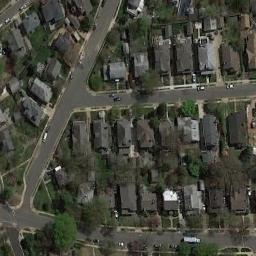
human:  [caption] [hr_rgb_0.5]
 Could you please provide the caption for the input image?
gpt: A dense residential area has lots of trees and houses arranged neatly while some roads go through the residential area .

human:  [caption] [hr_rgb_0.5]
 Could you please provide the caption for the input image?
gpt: In densely populated areas there are many roads and neatly arranged houses and trees as well as large lawns and many vehicles .

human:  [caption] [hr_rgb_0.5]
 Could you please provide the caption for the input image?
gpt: There are many houses .

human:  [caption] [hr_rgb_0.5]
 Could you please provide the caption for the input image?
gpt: The dense residential is next to the road and some trees .

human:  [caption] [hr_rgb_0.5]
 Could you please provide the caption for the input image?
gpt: There are many black buildings with green trees around on dense residential area .